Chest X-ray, PA view. Patient: 52 years old, sex M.
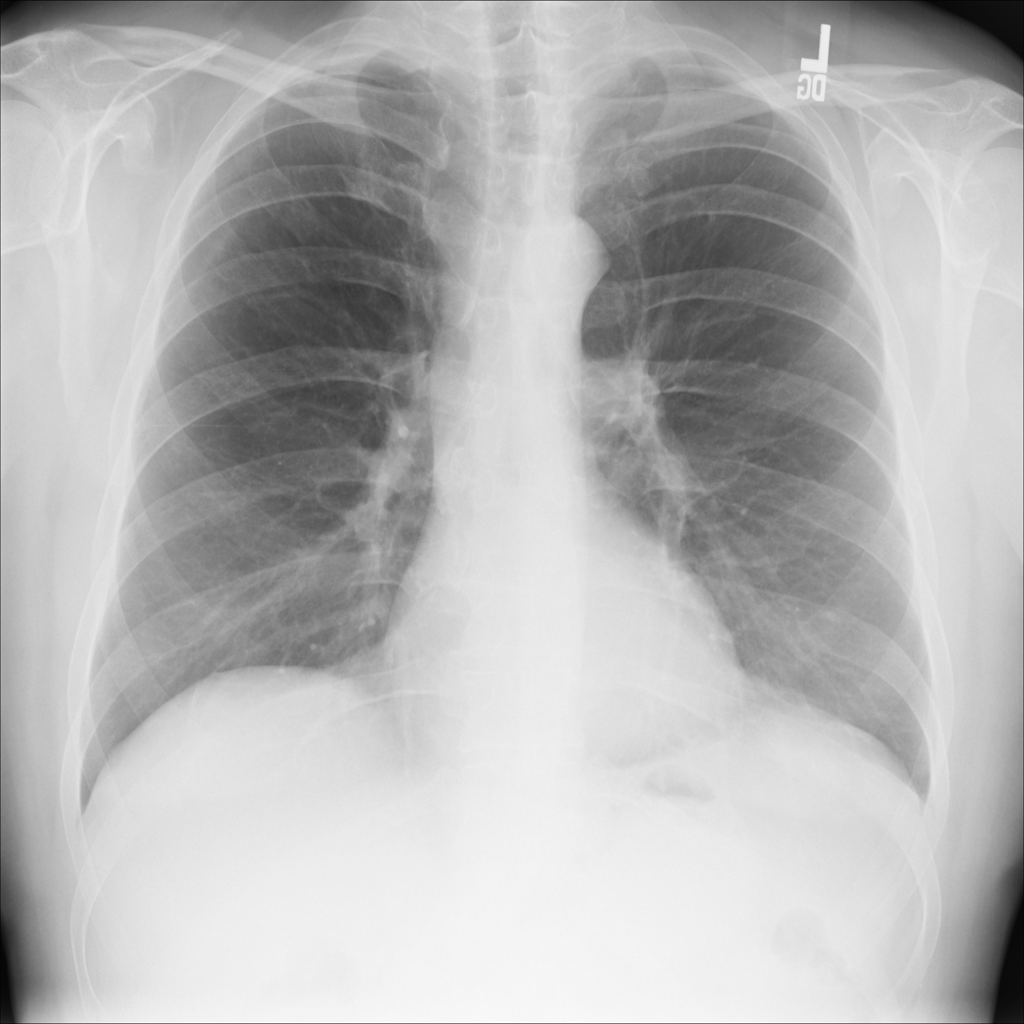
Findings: No Finding